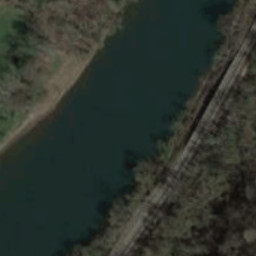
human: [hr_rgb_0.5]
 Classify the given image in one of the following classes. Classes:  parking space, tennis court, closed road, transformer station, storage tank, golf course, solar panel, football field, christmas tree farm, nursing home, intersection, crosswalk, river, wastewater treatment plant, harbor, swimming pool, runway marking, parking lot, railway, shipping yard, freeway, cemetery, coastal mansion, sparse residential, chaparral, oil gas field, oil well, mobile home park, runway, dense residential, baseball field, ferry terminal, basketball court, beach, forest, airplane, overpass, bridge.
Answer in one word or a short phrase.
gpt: river